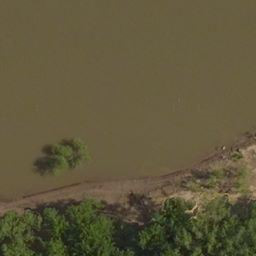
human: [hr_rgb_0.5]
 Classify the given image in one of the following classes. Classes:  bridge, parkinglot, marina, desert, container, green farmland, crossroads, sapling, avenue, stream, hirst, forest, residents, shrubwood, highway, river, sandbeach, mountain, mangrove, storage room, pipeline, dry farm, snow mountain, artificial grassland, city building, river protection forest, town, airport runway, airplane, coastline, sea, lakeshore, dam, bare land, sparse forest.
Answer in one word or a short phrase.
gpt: river protection forest